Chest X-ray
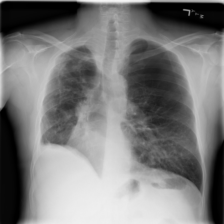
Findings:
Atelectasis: negative
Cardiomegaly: negative
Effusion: negative
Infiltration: negative
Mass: negative
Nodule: negative
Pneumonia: negative
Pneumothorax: negative
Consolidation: negative
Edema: negative
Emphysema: positive
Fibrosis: negative
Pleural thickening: negative
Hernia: negative